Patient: sex M, age 37
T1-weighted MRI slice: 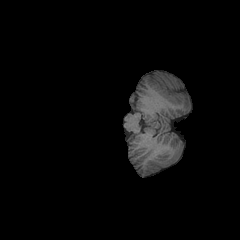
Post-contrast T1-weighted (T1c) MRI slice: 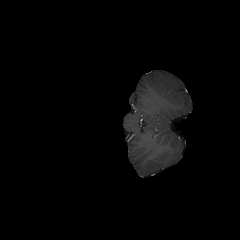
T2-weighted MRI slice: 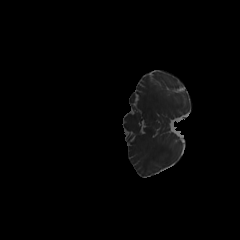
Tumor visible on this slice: no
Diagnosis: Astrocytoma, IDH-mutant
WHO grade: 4